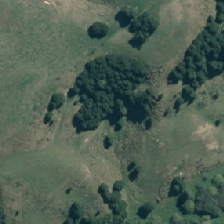
Land cover: indigenous_forest